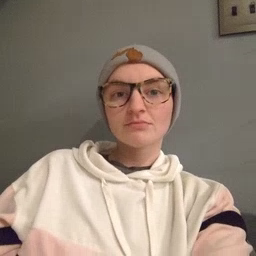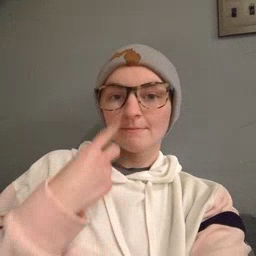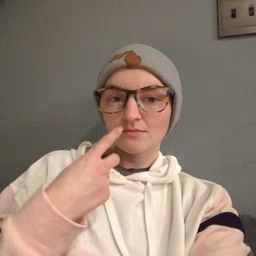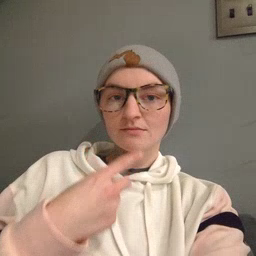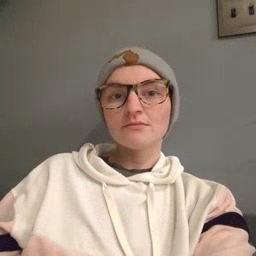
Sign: mouth